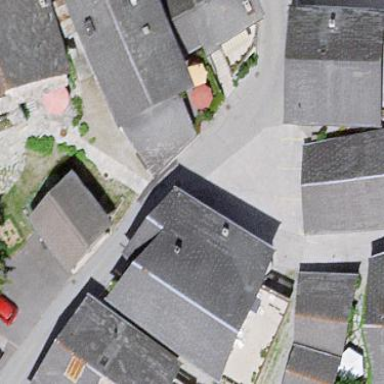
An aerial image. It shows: Simple house.